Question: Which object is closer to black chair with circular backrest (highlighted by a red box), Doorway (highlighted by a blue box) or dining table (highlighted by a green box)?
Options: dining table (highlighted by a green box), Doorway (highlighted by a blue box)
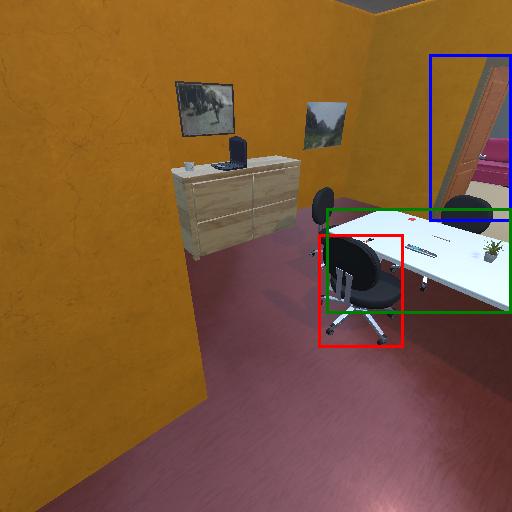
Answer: dining table (highlighted by a green box)